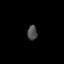
Tissue: lung
Cell type: Epithelial cells
Senescence score: 0.2335
Nuclear area (px): 141
Mean DAPI intensity: 77.255